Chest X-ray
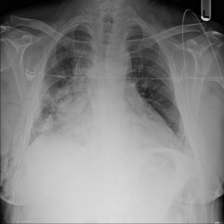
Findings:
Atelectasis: negative
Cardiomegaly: negative
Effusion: negative
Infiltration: positive
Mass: negative
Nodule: negative
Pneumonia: negative
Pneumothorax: negative
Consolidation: negative
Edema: negative
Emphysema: positive
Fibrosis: negative
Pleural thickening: negative
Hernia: negative